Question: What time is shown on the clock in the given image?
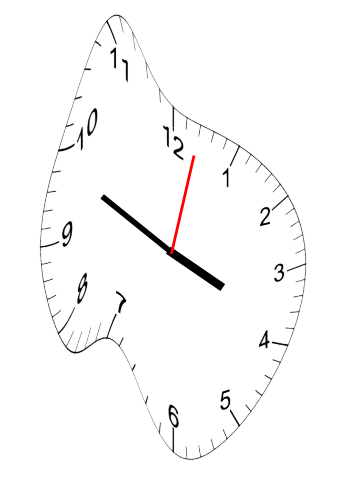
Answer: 03:49:02